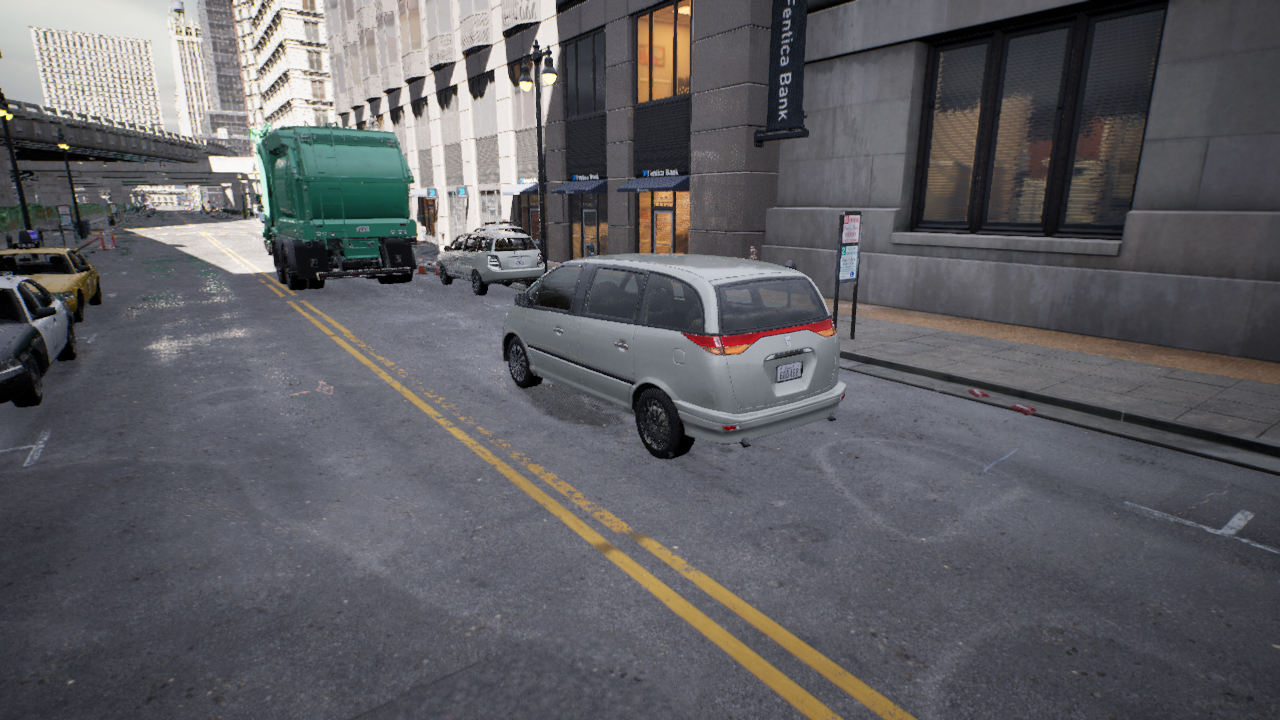
Venue: downtown
Lighting: clear day
Vehicle rig: minivan